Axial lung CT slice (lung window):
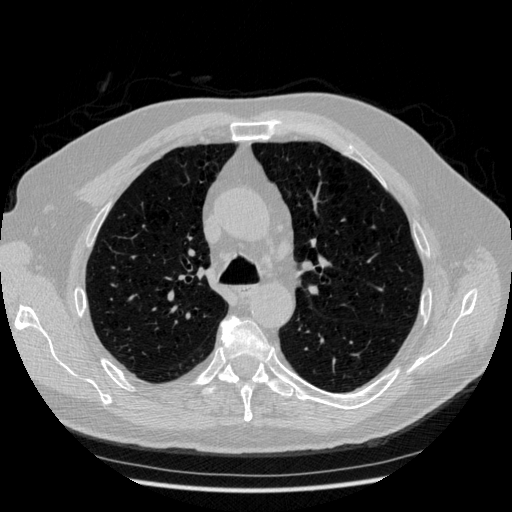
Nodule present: no